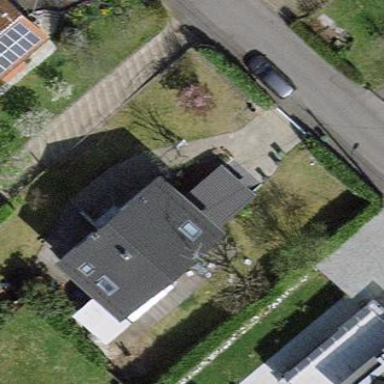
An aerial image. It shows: Garden enclosed by fence.